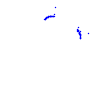
Particle: proton